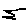
Label: bird